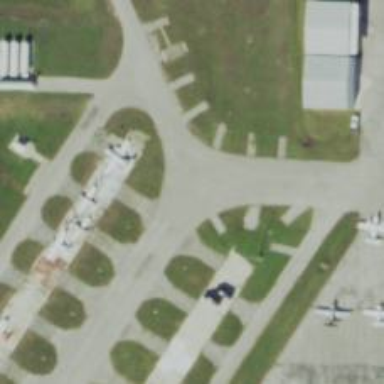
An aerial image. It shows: View of taxiway at the airport.